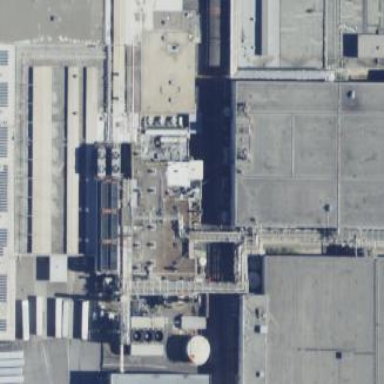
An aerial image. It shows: Industrial building.